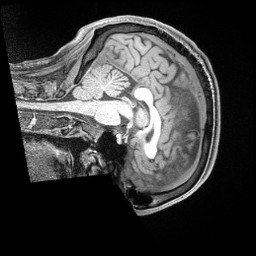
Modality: T1w
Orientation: sagittal
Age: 35
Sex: female
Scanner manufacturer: siemens
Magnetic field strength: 3 T
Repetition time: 2 s
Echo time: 0.00211 s